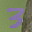
Label: 3